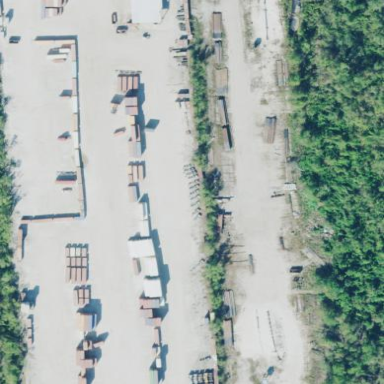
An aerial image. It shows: Scrap yard located in industrial area.